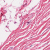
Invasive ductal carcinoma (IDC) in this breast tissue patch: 0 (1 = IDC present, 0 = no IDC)